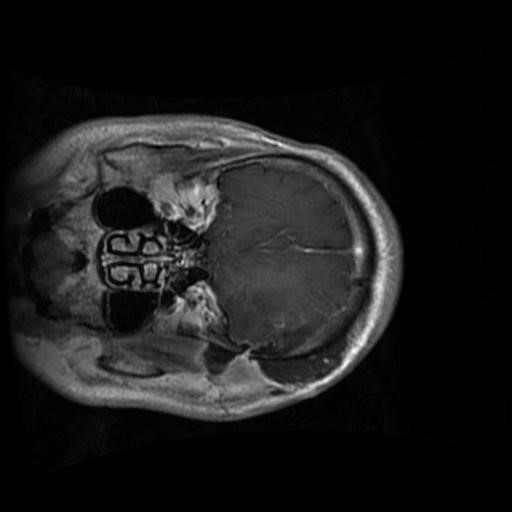
Label: brain_glioma